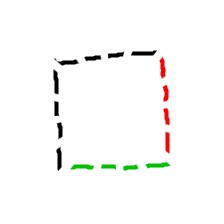
Shape: square